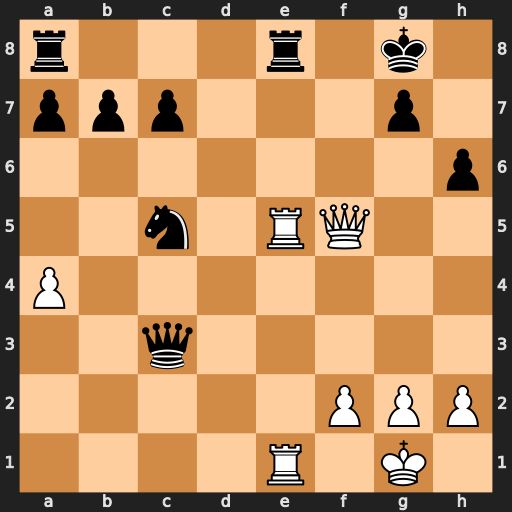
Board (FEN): r3r1k1/ppp3p1/7p/2n1RQ2/P7/2q5/5PPP/4R1K1
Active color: w
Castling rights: -
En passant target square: -
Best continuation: Rxe8+ Rxe8 Rxe8#